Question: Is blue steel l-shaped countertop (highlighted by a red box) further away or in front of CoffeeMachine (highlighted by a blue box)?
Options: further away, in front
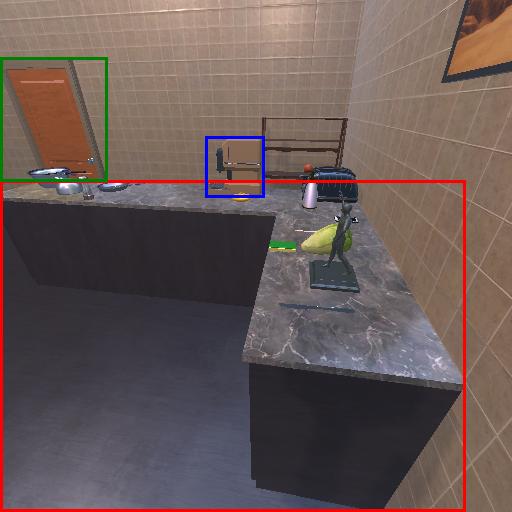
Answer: further away